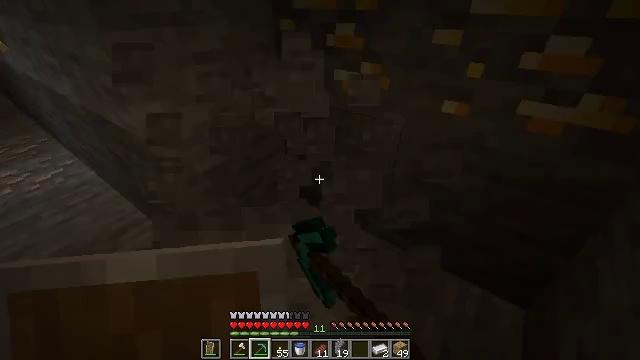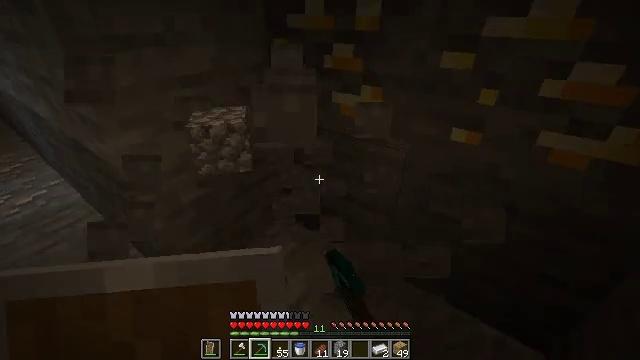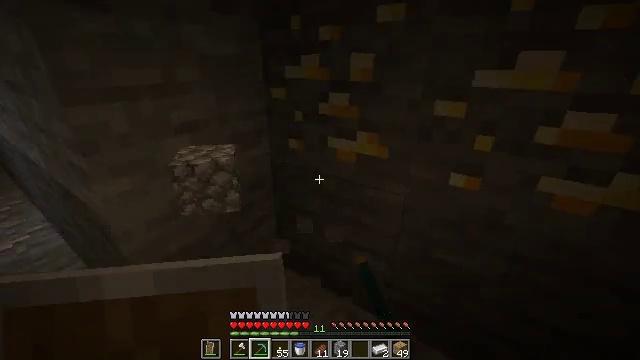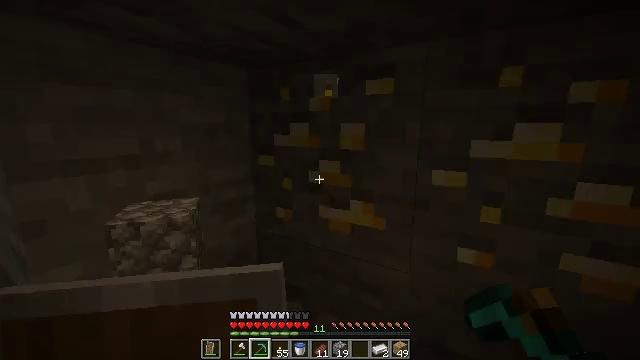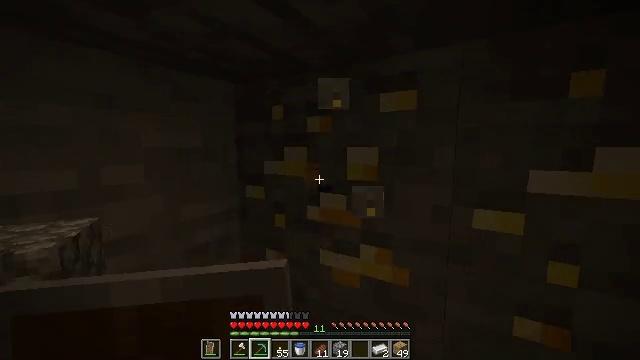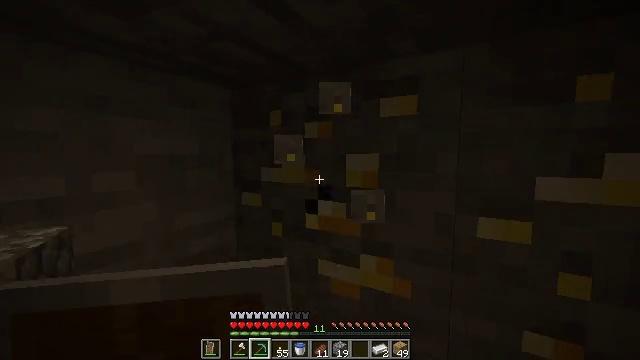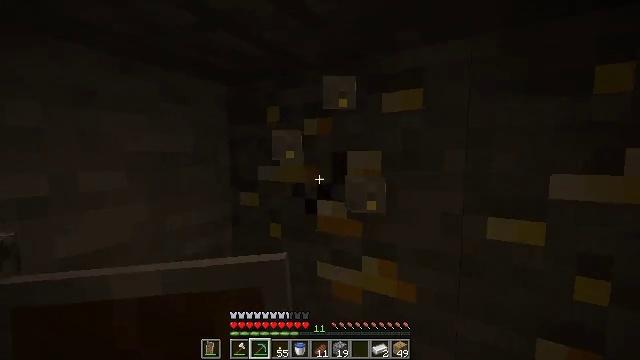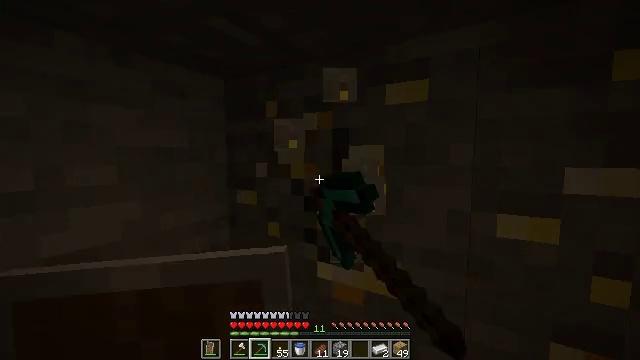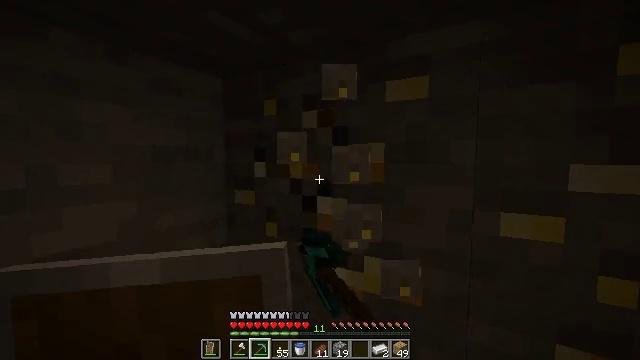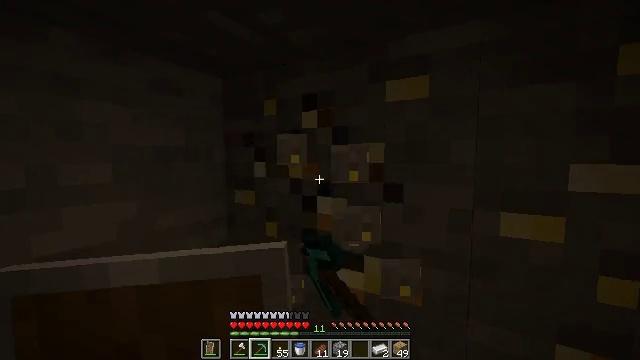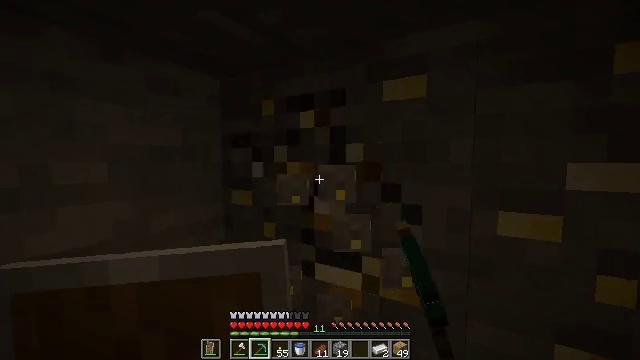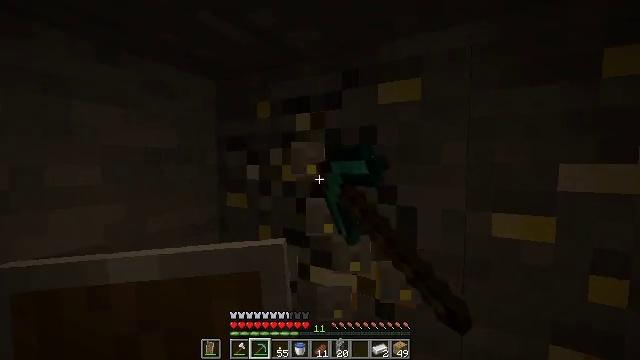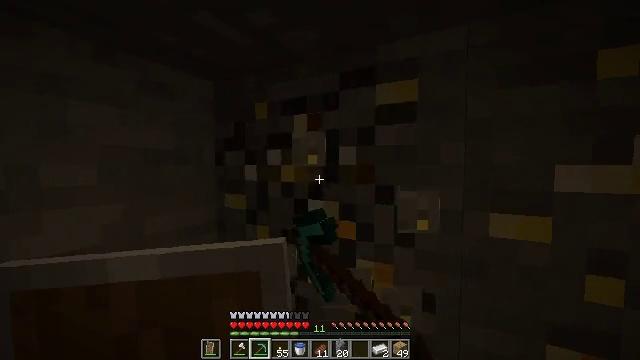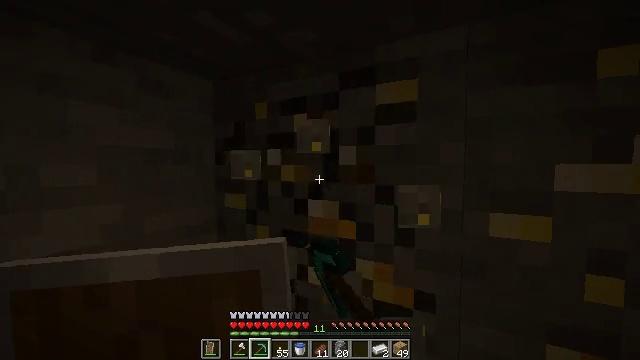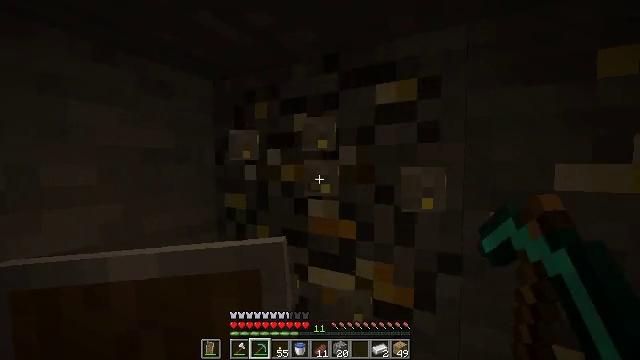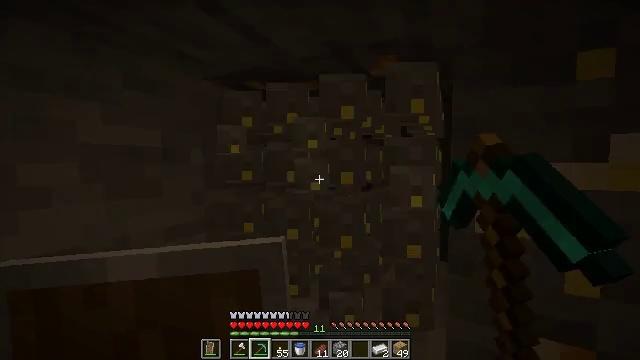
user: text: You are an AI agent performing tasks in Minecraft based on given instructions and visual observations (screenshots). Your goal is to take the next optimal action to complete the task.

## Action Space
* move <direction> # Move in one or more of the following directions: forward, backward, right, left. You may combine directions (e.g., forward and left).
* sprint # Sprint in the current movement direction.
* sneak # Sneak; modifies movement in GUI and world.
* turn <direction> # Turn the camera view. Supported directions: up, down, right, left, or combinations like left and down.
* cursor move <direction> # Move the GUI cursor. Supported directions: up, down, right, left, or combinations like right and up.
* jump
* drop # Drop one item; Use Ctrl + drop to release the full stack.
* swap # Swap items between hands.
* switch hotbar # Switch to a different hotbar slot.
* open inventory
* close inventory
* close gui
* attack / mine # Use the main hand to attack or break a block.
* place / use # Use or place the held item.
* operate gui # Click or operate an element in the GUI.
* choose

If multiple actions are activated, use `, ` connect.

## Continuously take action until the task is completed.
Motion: motion action
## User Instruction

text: Find and mine the gold ore.
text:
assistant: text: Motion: move forward, turn up, attack / mine
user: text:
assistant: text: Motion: move forward, turn up, attack / mine
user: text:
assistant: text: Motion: move forward, turn right and up, attack / mine
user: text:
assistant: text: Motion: turn up, attack / mine
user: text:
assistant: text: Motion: turn up, attack / mine
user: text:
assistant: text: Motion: attack / mine
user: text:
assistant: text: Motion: attack / mine
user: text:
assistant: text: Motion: attack / mine
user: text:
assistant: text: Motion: attack / mine
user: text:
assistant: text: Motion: attack / mine
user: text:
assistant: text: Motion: attack / mine
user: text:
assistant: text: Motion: attack / mine
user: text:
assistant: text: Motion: attack / mine
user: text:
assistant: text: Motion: attack / mine
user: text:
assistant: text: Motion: turn right, attack / mine
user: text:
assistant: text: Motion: turn right and down, attack / mine
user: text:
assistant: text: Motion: turn right and down, attack / mine
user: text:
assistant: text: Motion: turn right, attack / mine
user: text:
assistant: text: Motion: turn right, attack / mine
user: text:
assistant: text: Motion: turn right, attack / mine
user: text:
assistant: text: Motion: turn right, attack / mine
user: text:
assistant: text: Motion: turn right, attack / mine
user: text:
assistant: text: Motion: turn right, attack / mine
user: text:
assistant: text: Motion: turn right, attack / mine
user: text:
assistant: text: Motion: turn right, attack / mine
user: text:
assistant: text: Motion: turn right, attack / mine
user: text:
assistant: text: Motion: turn right, attack / mine
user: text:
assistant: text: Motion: turn right, attack / mine
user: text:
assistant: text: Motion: attack / mine
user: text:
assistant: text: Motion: attack / mine